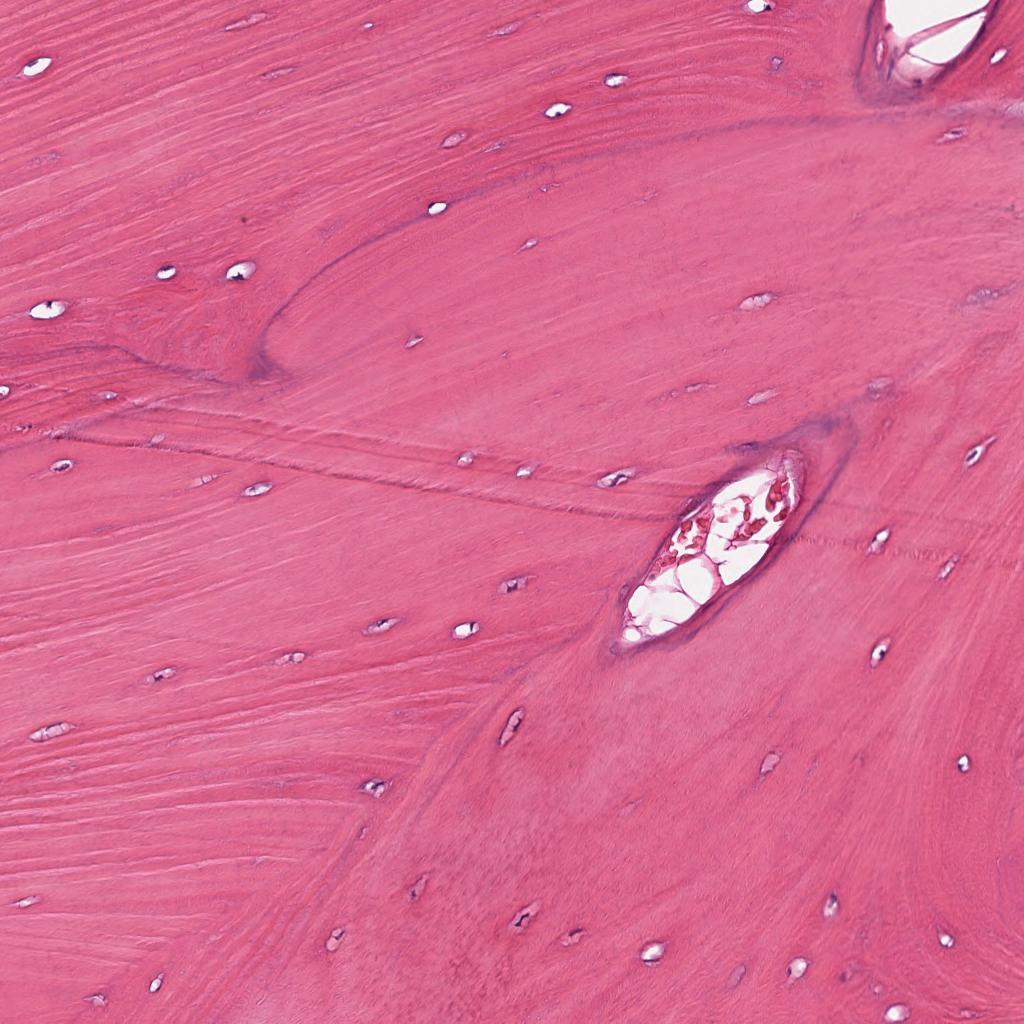
Label: Non-Tumor